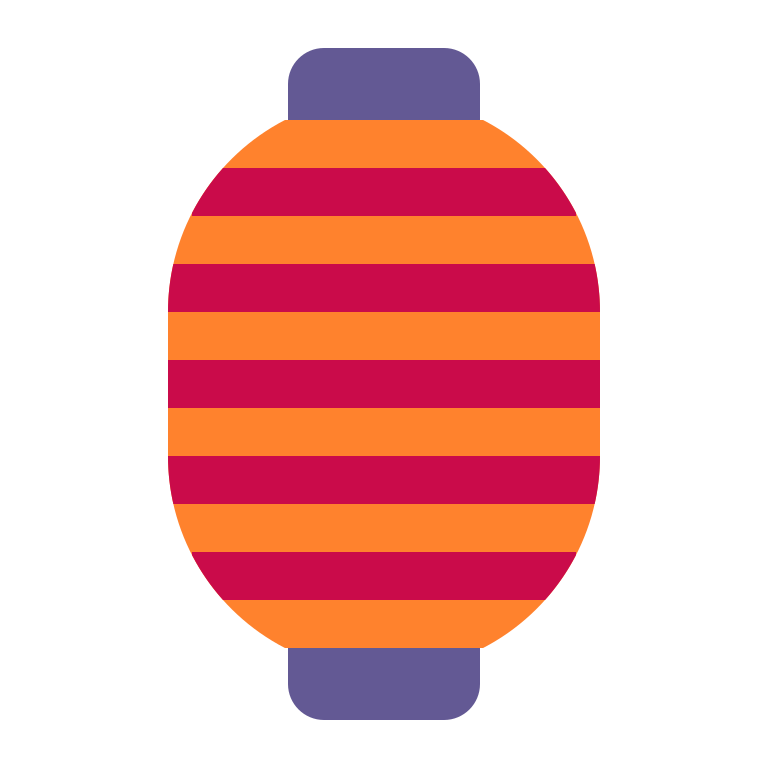
red paper lantern flat